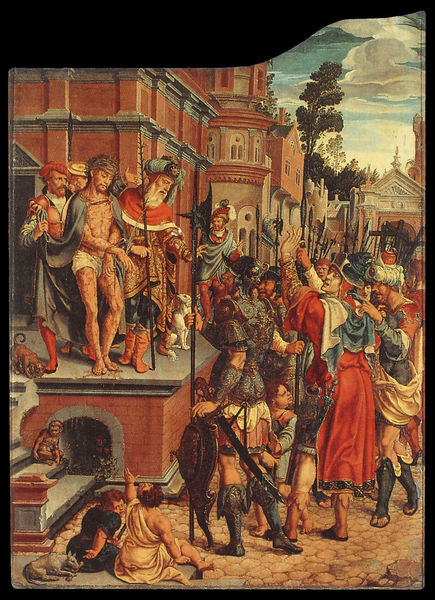
Titel: Altar der Kölner Familie Siegen
Institution: Nürnberg, Moritzkapelle
Schlagwörter: baum, blau, gemälde, himmel, lendenschurz, umhang, wolken, bäume, grün, menschen, stadt, männer, orange, gebäude, haus, hund, rot, tiere, weg, meschen, architektur, steine, kirche, mantel, kind, bühne, renaissance, kinder, affe, ziegel, lanze, soldaten, stufen, tor, schild, gefangen, pflastersteine, schwerter, waffen, volk, helm, pilatus, christus, jesus, leiden, krieger, hellebarde, bettler, lanzen, marktplatz, jerusalem, turban, petrus, bau, dornenkrone, affen, fessel, kreuzgang, vorführen, passion, schmerzensmann, pöbel, geißelung, geißel, ecce homo, rote ziegel, hunbd, erturban